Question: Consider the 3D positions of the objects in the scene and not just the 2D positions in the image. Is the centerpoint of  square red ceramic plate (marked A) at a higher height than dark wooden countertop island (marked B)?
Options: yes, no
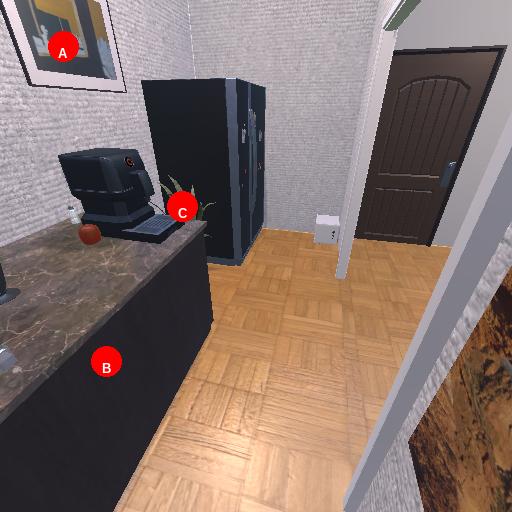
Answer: yes